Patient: sex M, age 30
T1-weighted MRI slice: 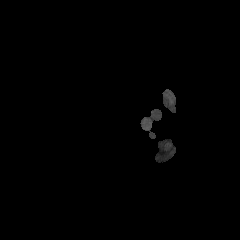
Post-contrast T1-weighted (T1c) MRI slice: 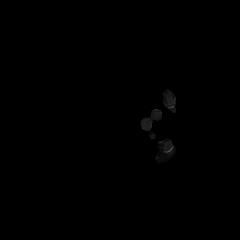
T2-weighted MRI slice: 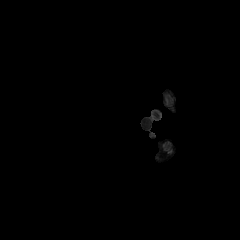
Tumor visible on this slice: no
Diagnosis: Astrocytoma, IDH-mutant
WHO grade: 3